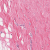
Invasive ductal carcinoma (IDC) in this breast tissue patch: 0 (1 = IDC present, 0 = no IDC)